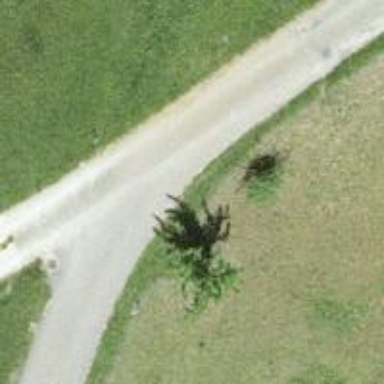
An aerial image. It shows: Unclassified road with asphalt surface.